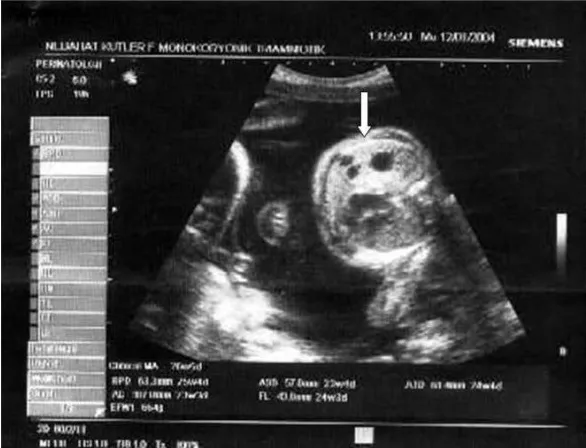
Transabdominal ultrasonography is presenting the co-triplet fetus with multicystic lung lesions, suggesting congenital cystic adenomatoid malformation (arrow) at 24 weeks.
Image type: radiology (ultrasound)